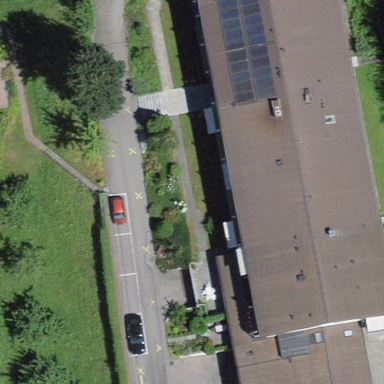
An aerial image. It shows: Building that serves as nursing home.